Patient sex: M
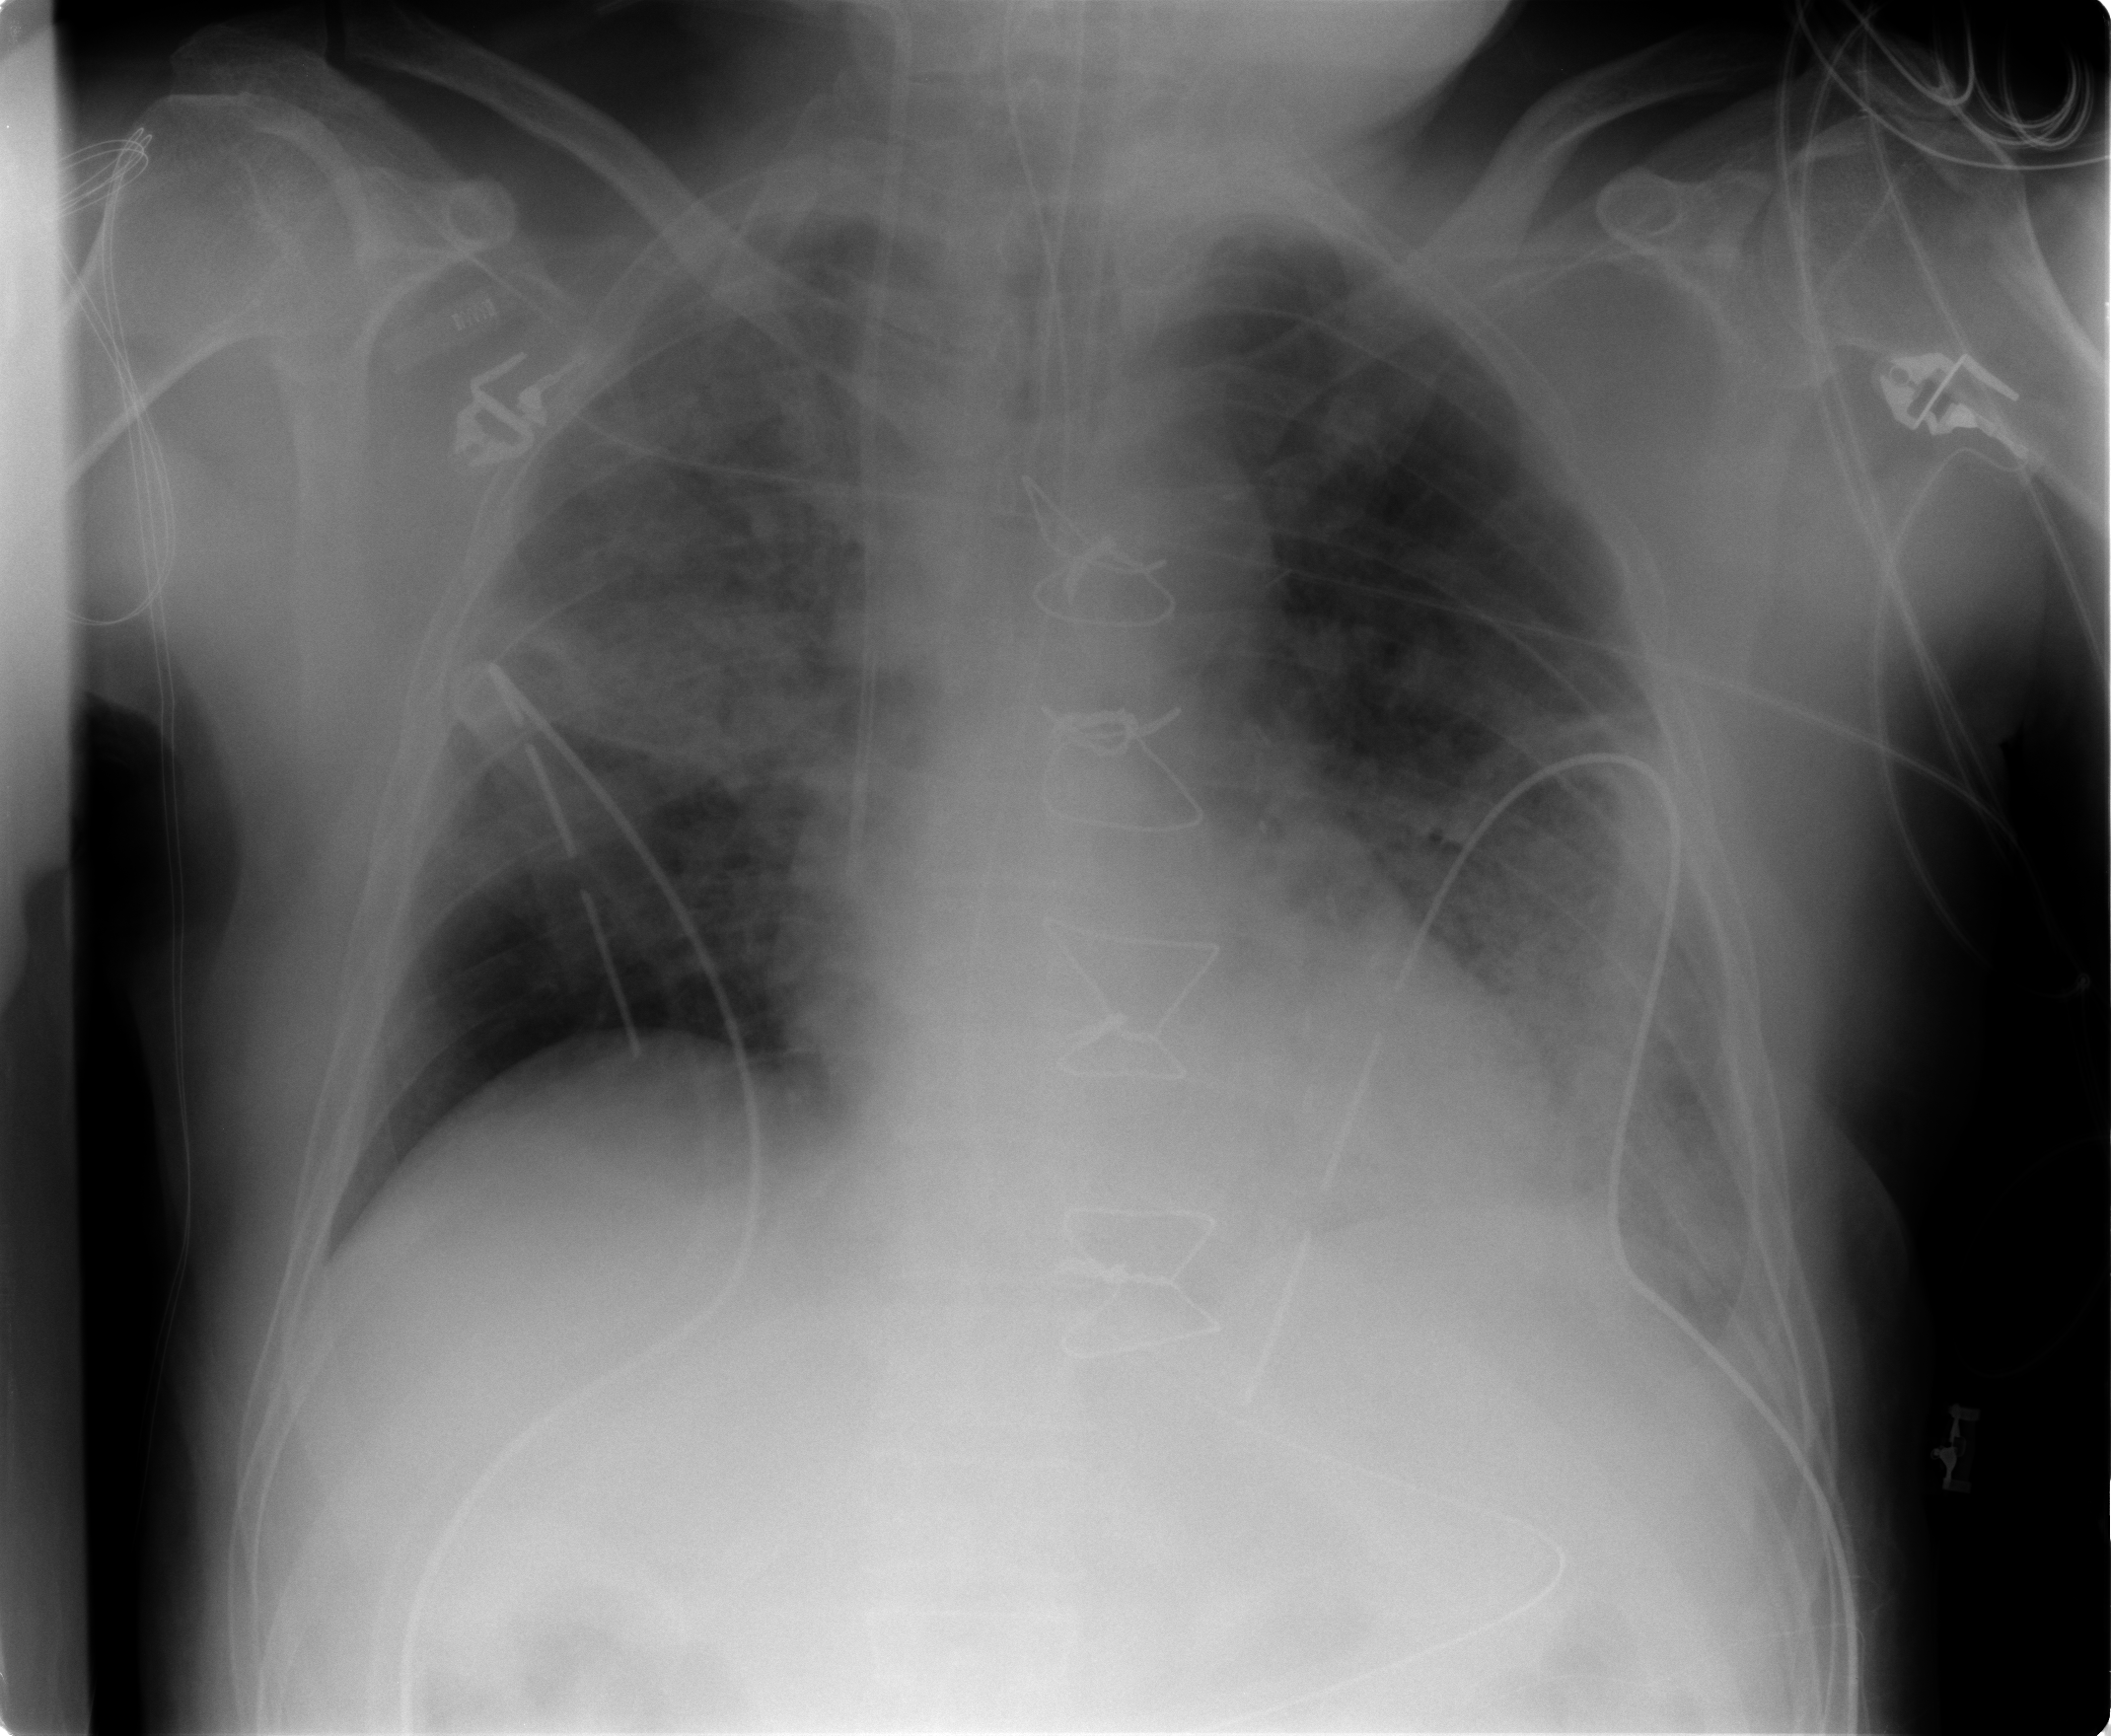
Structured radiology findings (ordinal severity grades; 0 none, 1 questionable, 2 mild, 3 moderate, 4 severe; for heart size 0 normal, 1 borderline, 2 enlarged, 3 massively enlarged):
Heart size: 0
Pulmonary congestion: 1
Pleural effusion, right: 0
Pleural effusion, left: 0
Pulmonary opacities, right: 3
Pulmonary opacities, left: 2
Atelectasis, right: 2
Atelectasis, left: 2